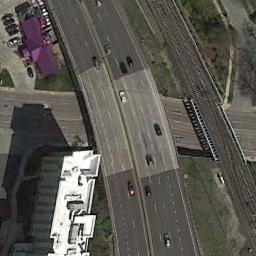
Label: overpass